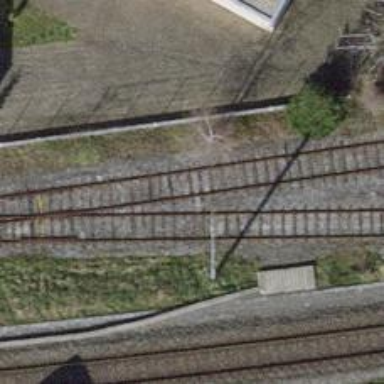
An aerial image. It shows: Single-track railway spur.